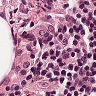
Metastatic tissue present: no